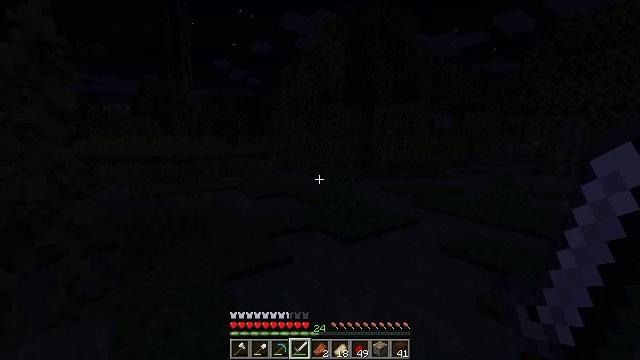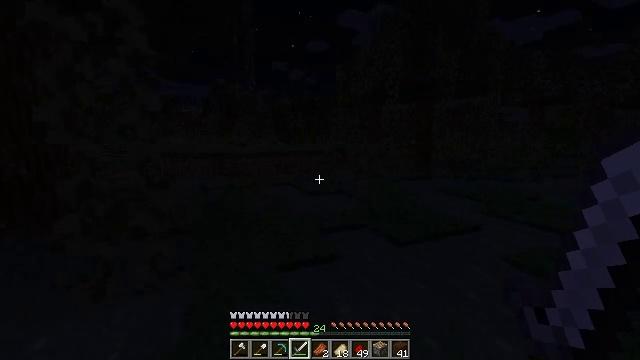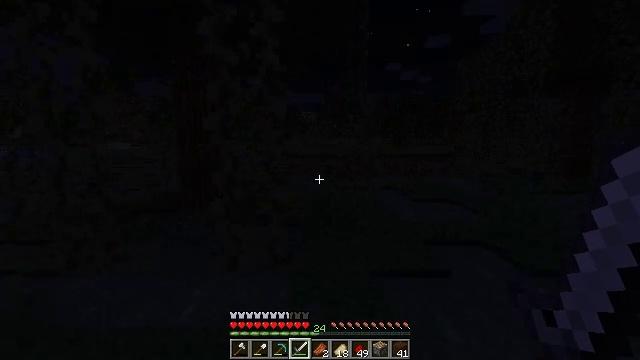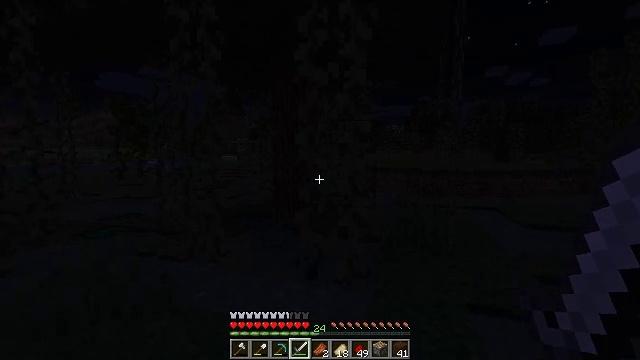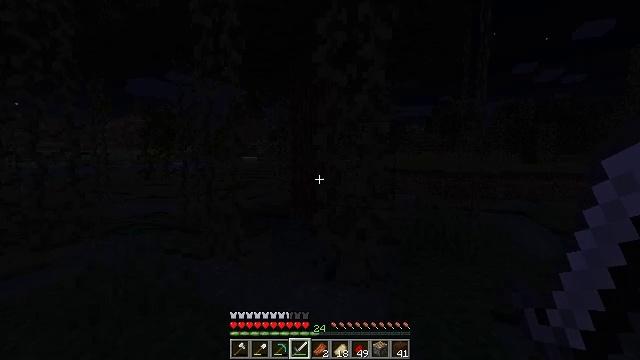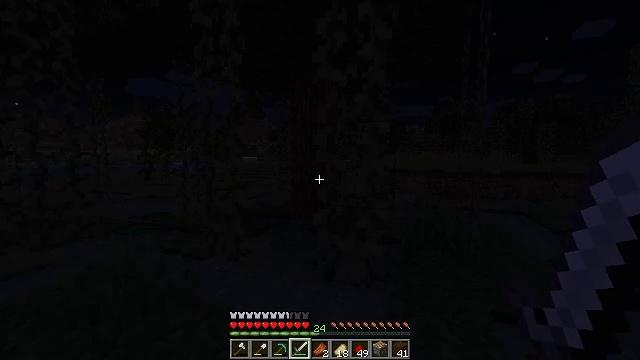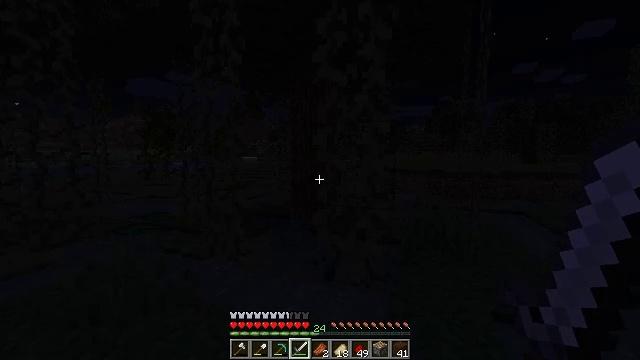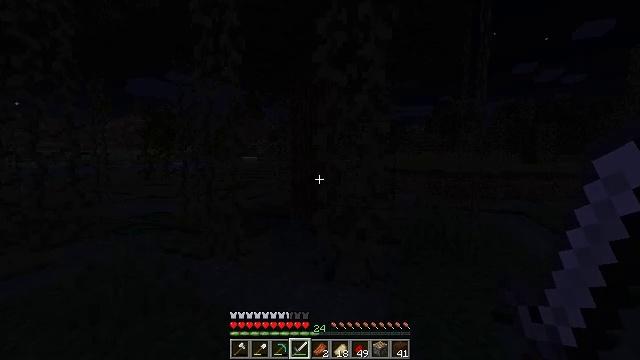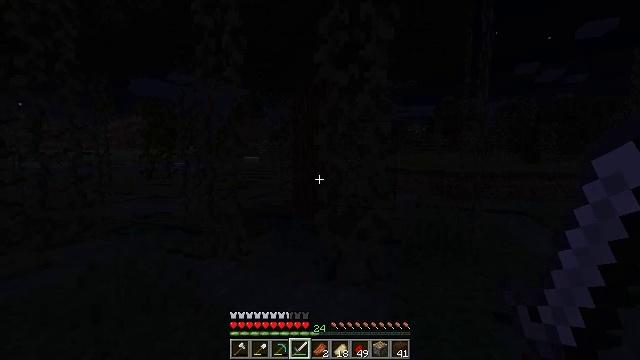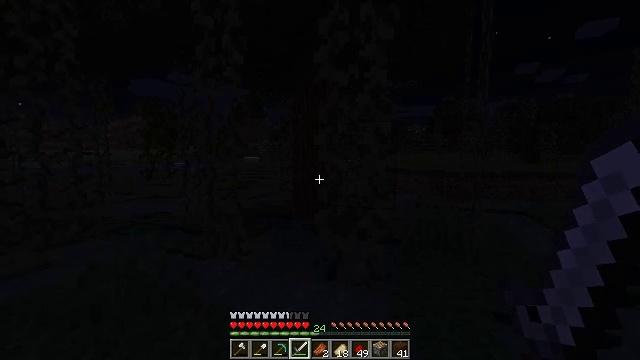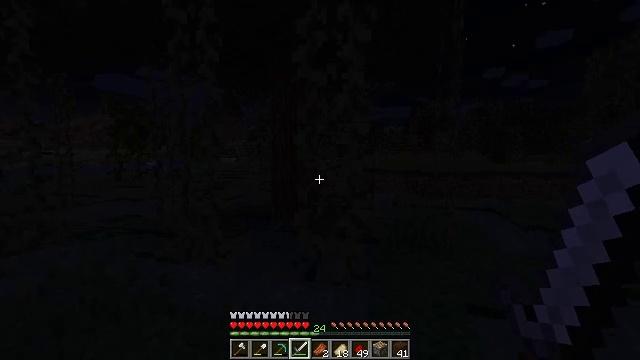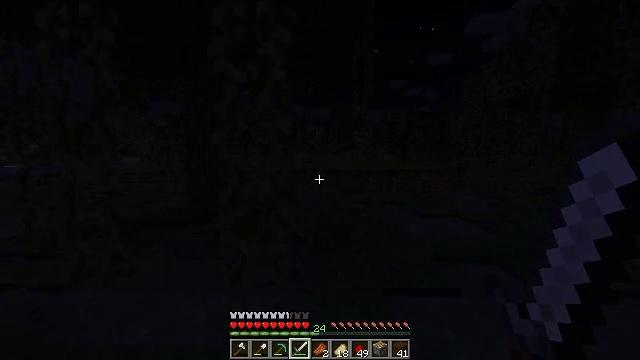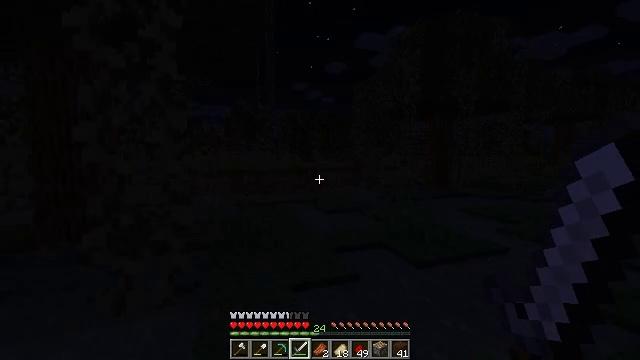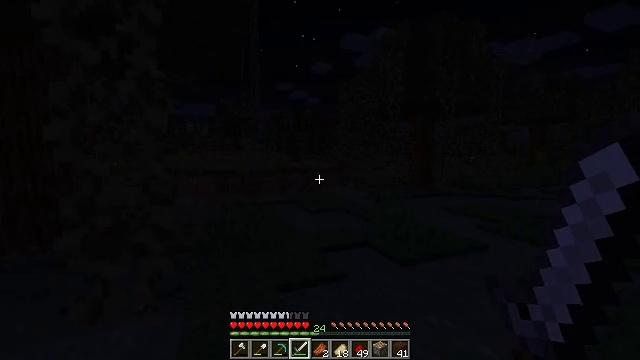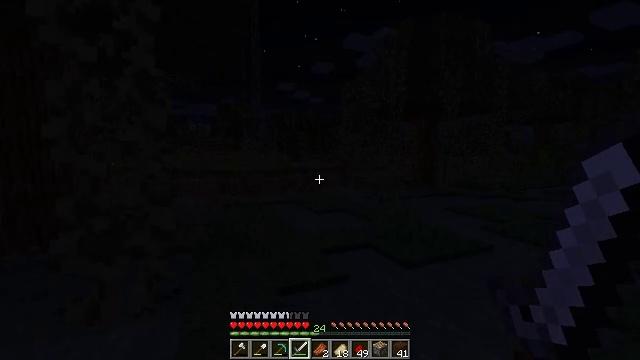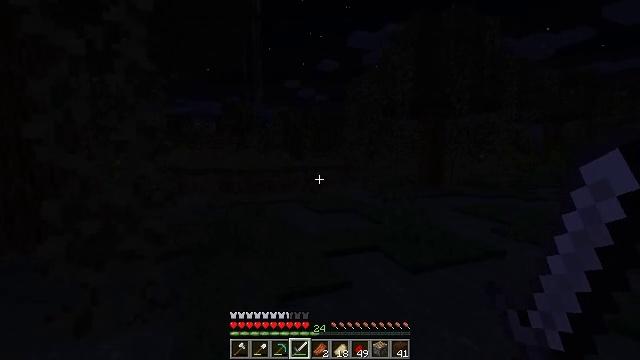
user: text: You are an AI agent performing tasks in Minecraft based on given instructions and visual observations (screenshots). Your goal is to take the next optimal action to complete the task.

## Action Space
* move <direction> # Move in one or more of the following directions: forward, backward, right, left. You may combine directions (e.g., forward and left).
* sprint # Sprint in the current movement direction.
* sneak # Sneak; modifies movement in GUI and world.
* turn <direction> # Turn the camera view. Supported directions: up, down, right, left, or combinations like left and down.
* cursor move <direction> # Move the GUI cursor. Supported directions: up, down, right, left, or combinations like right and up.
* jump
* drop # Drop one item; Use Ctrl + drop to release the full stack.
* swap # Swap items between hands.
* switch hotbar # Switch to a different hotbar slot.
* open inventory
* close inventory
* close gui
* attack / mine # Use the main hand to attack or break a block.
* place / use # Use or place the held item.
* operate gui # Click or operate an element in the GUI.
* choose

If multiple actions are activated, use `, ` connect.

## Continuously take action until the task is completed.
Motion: motion action
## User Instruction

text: Collect vines by mining them.
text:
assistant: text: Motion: turn left
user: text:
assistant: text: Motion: turn left
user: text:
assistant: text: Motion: turn left and up
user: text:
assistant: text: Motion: turn left
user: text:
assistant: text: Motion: no_op
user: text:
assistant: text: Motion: no_op
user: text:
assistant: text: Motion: no_op
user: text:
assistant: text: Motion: no_op
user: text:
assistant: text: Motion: no_op
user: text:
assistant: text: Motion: turn right
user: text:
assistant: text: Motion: turn right
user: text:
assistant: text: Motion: turn right
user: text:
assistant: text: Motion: turn right
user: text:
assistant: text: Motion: move forward
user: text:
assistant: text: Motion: move forward, turn left
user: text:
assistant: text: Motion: move forward
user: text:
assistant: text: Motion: move forward
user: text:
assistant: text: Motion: move forward
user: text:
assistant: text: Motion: move forward
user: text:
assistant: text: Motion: move forward
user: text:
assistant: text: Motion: move forward
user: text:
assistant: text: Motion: move forward
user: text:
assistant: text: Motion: move forward
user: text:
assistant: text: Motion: move forward
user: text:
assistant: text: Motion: move forward
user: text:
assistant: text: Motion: move forward
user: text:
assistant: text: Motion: move forward
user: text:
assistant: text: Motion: move forward
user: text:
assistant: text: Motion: move forward
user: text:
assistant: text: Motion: move forward